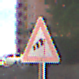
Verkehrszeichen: SeitenwindVonRechts
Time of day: MorningAfternoon
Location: Outdoor (Suburban)
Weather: PartlyCloudy
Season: NotSpecified
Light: Natural